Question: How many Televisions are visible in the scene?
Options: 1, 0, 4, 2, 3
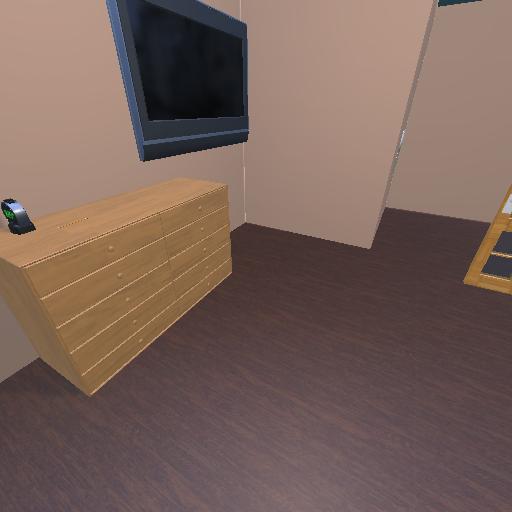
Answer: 1